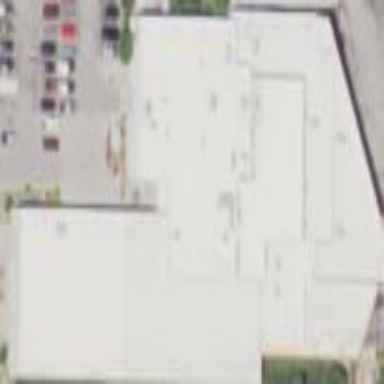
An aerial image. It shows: Building that houses motorcycle shop.